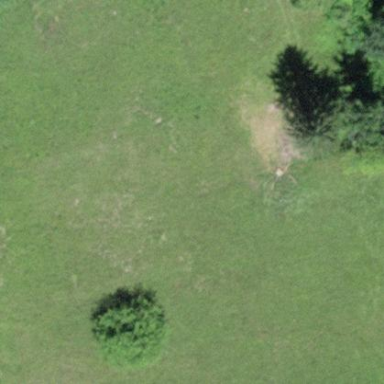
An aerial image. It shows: Beautiful meadow.